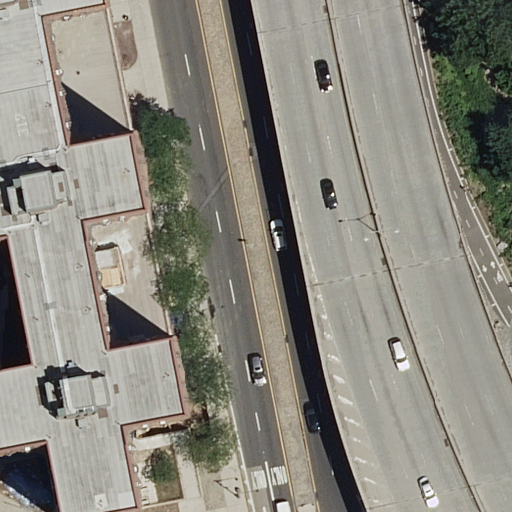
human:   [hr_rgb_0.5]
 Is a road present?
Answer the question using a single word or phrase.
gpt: yes

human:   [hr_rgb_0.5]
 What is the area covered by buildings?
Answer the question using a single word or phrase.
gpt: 347m2

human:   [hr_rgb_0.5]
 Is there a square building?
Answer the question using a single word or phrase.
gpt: no

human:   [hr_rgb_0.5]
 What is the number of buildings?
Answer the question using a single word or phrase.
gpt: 1

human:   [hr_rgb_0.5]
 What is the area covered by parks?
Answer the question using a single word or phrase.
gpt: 2744m2

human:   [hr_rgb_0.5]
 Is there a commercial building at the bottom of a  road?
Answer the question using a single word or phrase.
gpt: no

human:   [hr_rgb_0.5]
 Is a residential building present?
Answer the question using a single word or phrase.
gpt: yes

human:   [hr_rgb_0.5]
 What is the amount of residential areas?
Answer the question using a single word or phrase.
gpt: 1

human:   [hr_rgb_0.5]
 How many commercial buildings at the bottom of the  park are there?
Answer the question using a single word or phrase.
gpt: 0

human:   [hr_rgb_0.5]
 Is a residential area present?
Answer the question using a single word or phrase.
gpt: yes

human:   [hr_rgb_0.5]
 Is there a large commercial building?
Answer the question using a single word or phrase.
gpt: no

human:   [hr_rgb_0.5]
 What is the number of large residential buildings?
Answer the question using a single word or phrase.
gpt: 0

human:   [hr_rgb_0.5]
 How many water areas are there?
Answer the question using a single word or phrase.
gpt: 0

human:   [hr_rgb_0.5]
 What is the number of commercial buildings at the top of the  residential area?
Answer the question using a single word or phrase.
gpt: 0

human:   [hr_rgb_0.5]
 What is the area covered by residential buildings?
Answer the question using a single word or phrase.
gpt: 347m2

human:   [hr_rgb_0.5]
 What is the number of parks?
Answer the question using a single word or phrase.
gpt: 1

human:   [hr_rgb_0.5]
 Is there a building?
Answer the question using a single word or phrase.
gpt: yes

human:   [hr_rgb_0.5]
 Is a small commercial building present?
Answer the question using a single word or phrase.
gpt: no

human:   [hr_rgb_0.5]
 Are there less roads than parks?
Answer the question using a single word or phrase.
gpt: no

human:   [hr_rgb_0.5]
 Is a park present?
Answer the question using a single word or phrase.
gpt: yes

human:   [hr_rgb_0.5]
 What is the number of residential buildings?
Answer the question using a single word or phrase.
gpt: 1

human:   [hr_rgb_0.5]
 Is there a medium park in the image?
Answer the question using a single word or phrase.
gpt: no

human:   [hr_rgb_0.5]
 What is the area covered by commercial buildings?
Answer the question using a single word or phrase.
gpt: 0m2

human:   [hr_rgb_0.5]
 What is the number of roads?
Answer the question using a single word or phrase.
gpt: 8

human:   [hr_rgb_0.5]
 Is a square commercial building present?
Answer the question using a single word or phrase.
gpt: no

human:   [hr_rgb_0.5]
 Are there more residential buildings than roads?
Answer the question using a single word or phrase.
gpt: no

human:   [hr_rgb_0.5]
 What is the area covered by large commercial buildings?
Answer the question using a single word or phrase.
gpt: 0m2

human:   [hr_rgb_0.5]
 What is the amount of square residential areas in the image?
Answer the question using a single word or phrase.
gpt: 0

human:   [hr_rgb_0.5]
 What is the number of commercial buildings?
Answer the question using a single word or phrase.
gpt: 0

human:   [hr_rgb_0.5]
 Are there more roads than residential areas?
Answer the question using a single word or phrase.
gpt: yes

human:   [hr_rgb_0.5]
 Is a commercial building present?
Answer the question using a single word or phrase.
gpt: no

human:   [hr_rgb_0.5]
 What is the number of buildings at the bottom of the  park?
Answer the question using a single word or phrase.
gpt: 1

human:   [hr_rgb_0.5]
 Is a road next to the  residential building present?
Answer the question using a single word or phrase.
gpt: yes

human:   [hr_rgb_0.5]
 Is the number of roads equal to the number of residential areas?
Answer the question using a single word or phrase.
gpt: no

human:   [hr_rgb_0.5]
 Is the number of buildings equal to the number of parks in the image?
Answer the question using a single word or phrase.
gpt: yes

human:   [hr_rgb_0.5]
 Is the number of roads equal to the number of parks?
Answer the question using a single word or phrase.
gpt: no

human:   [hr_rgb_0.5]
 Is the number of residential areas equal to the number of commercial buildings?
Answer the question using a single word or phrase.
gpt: no

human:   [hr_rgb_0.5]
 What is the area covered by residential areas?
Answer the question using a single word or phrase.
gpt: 10614m2

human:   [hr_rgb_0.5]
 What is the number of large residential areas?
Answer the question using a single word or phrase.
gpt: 1

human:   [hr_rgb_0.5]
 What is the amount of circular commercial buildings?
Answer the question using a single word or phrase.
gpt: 0

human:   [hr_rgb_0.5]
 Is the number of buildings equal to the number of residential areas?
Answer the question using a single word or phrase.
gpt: yes

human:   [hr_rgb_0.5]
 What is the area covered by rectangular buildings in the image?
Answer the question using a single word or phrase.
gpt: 347m2

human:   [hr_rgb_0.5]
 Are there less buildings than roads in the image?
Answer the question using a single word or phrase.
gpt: yes

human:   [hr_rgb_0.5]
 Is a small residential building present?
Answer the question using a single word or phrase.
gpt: no

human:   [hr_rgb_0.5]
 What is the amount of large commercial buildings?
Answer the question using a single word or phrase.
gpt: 0

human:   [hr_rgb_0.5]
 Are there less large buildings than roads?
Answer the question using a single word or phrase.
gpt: yes

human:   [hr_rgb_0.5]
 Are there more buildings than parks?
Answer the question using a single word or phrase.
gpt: no

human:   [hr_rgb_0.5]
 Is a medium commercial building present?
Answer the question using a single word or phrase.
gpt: no

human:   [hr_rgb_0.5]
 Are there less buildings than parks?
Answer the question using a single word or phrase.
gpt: no

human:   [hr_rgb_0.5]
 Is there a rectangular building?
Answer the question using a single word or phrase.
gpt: yes

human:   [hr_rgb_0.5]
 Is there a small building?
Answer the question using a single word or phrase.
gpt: no

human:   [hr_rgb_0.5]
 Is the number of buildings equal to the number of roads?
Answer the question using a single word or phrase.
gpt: no

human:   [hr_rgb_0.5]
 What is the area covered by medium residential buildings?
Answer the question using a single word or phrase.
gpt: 347m2

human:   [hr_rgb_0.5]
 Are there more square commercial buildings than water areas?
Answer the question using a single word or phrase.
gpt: no

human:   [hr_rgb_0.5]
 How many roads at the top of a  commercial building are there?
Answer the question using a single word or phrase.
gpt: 0

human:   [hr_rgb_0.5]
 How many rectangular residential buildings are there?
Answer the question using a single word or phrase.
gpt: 1

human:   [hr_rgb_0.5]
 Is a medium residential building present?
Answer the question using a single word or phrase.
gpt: yes

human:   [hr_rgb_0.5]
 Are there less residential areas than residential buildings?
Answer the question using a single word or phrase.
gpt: no

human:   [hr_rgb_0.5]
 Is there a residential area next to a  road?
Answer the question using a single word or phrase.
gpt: yes

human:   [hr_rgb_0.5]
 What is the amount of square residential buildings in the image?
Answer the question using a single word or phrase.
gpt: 0

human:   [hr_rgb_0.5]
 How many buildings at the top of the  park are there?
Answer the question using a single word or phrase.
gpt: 0

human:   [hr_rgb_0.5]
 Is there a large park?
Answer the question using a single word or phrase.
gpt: yes

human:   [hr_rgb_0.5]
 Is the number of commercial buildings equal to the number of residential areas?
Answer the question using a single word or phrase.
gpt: no

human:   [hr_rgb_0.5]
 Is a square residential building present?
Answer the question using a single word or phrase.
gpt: no